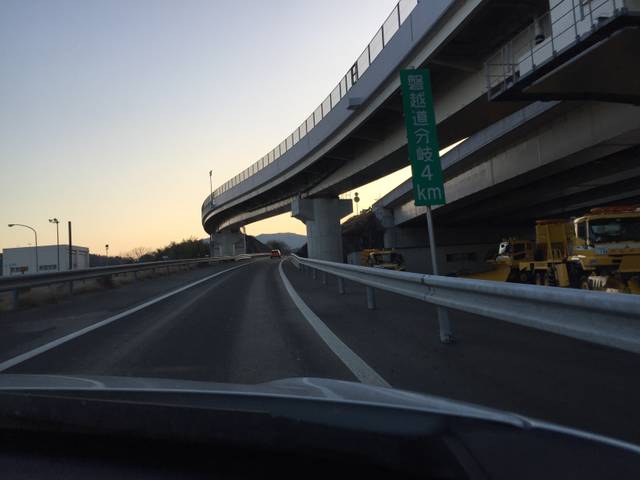
Region: Japan
Coordinates: 37.067, 140.838